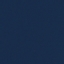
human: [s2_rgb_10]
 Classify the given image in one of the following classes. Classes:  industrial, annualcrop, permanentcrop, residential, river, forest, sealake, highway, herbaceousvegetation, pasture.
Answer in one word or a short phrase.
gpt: SeaLake